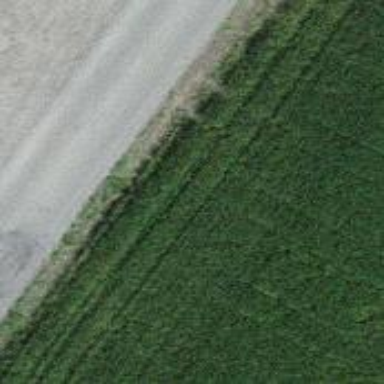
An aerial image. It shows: Well-maintained track road with grade 1 tracktype.